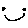
Label: smiley face